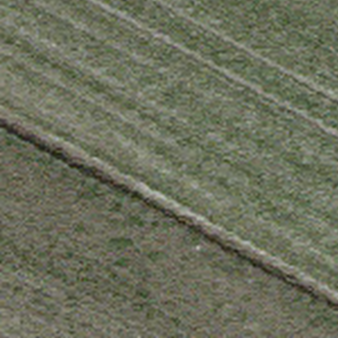
Label: other